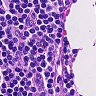
Metastatic tissue present: no